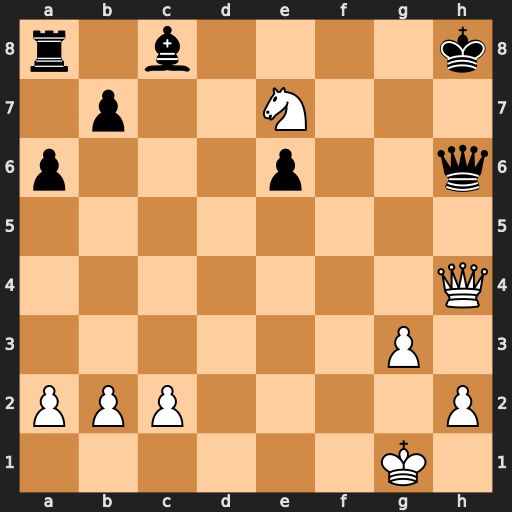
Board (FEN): r1b4k/1p2N3/p3p2q/8/7Q/6P1/PPP4P/6K1
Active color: w
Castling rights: -
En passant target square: -
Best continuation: Qxh6#